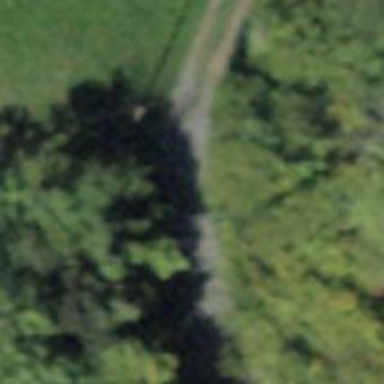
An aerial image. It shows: Path.